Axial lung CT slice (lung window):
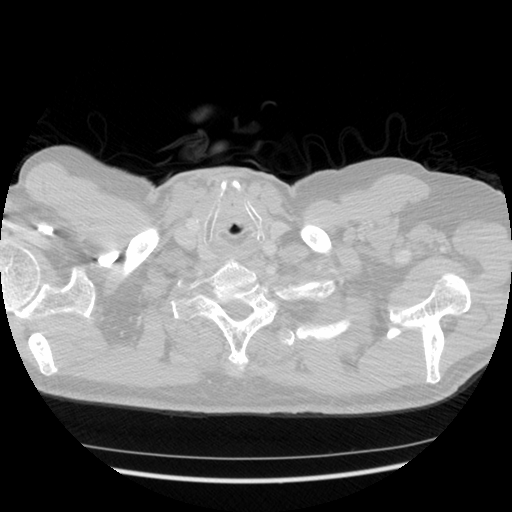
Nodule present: no